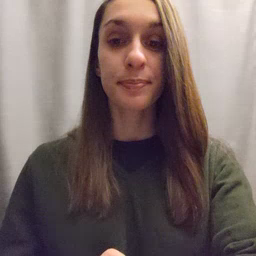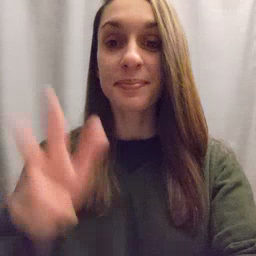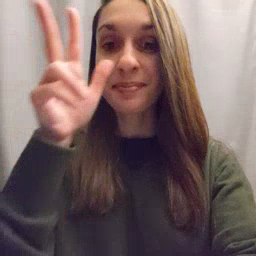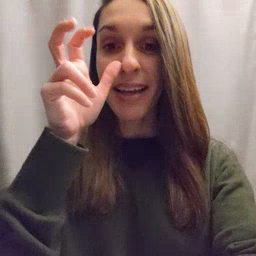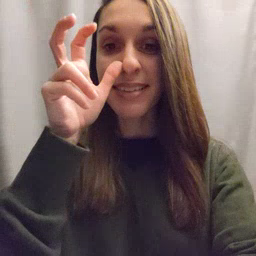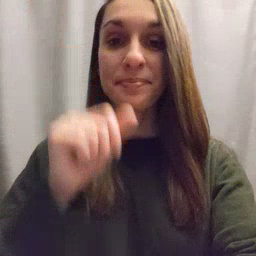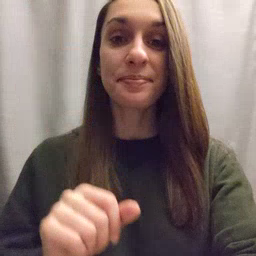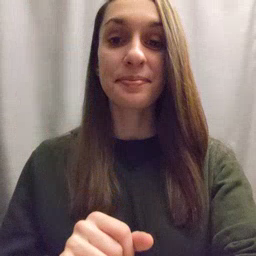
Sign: bug